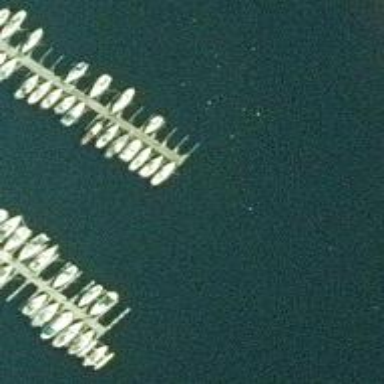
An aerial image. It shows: Man-made pier.